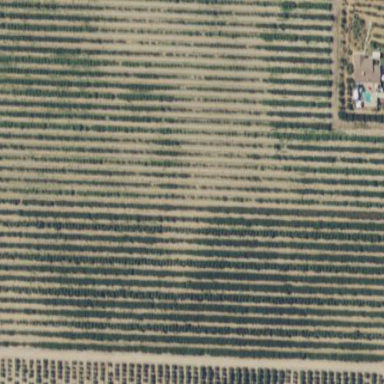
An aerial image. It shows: Orchard filled with apricot trees.